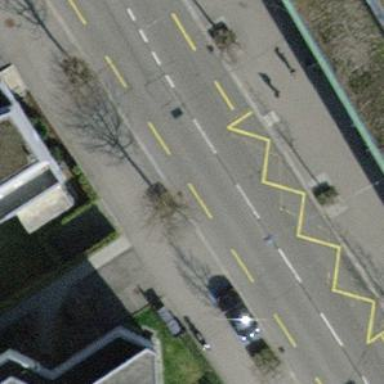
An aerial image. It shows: Bus stop for trolleybuses with designated stop position.